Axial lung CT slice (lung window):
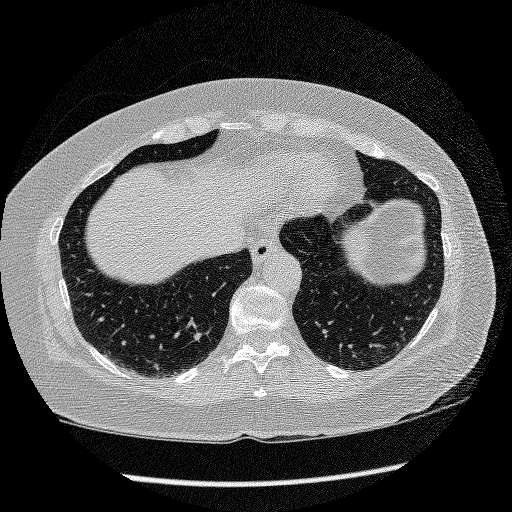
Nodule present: no